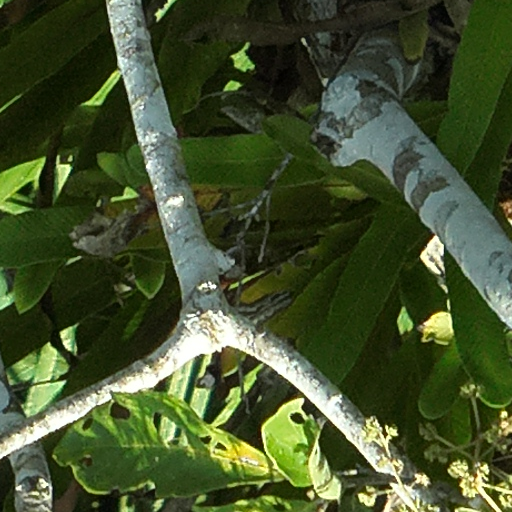
Species: Cordia alliodora
GBIF accepted scientific name: Cordia alliodora
Crown area (m\u00b2): 76.909